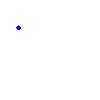
Particle: proton